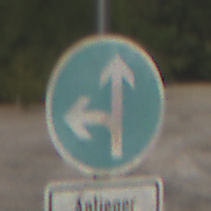
Verkehrszeichen: VorgeschriebeneFahrtrichtungGeradeausOderLinks
Zusatzzeichen unten: PersonengruppenFrei2
Umgebung: Outdoor, Nature
Tageszeit: Midday
Wetter: Clear
Licht: Natural
Jahreszeit: Summer
Kontrast: HighContrast